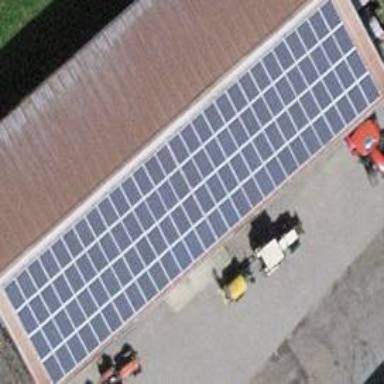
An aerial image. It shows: Solar photovoltaic panel generator.